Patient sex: M
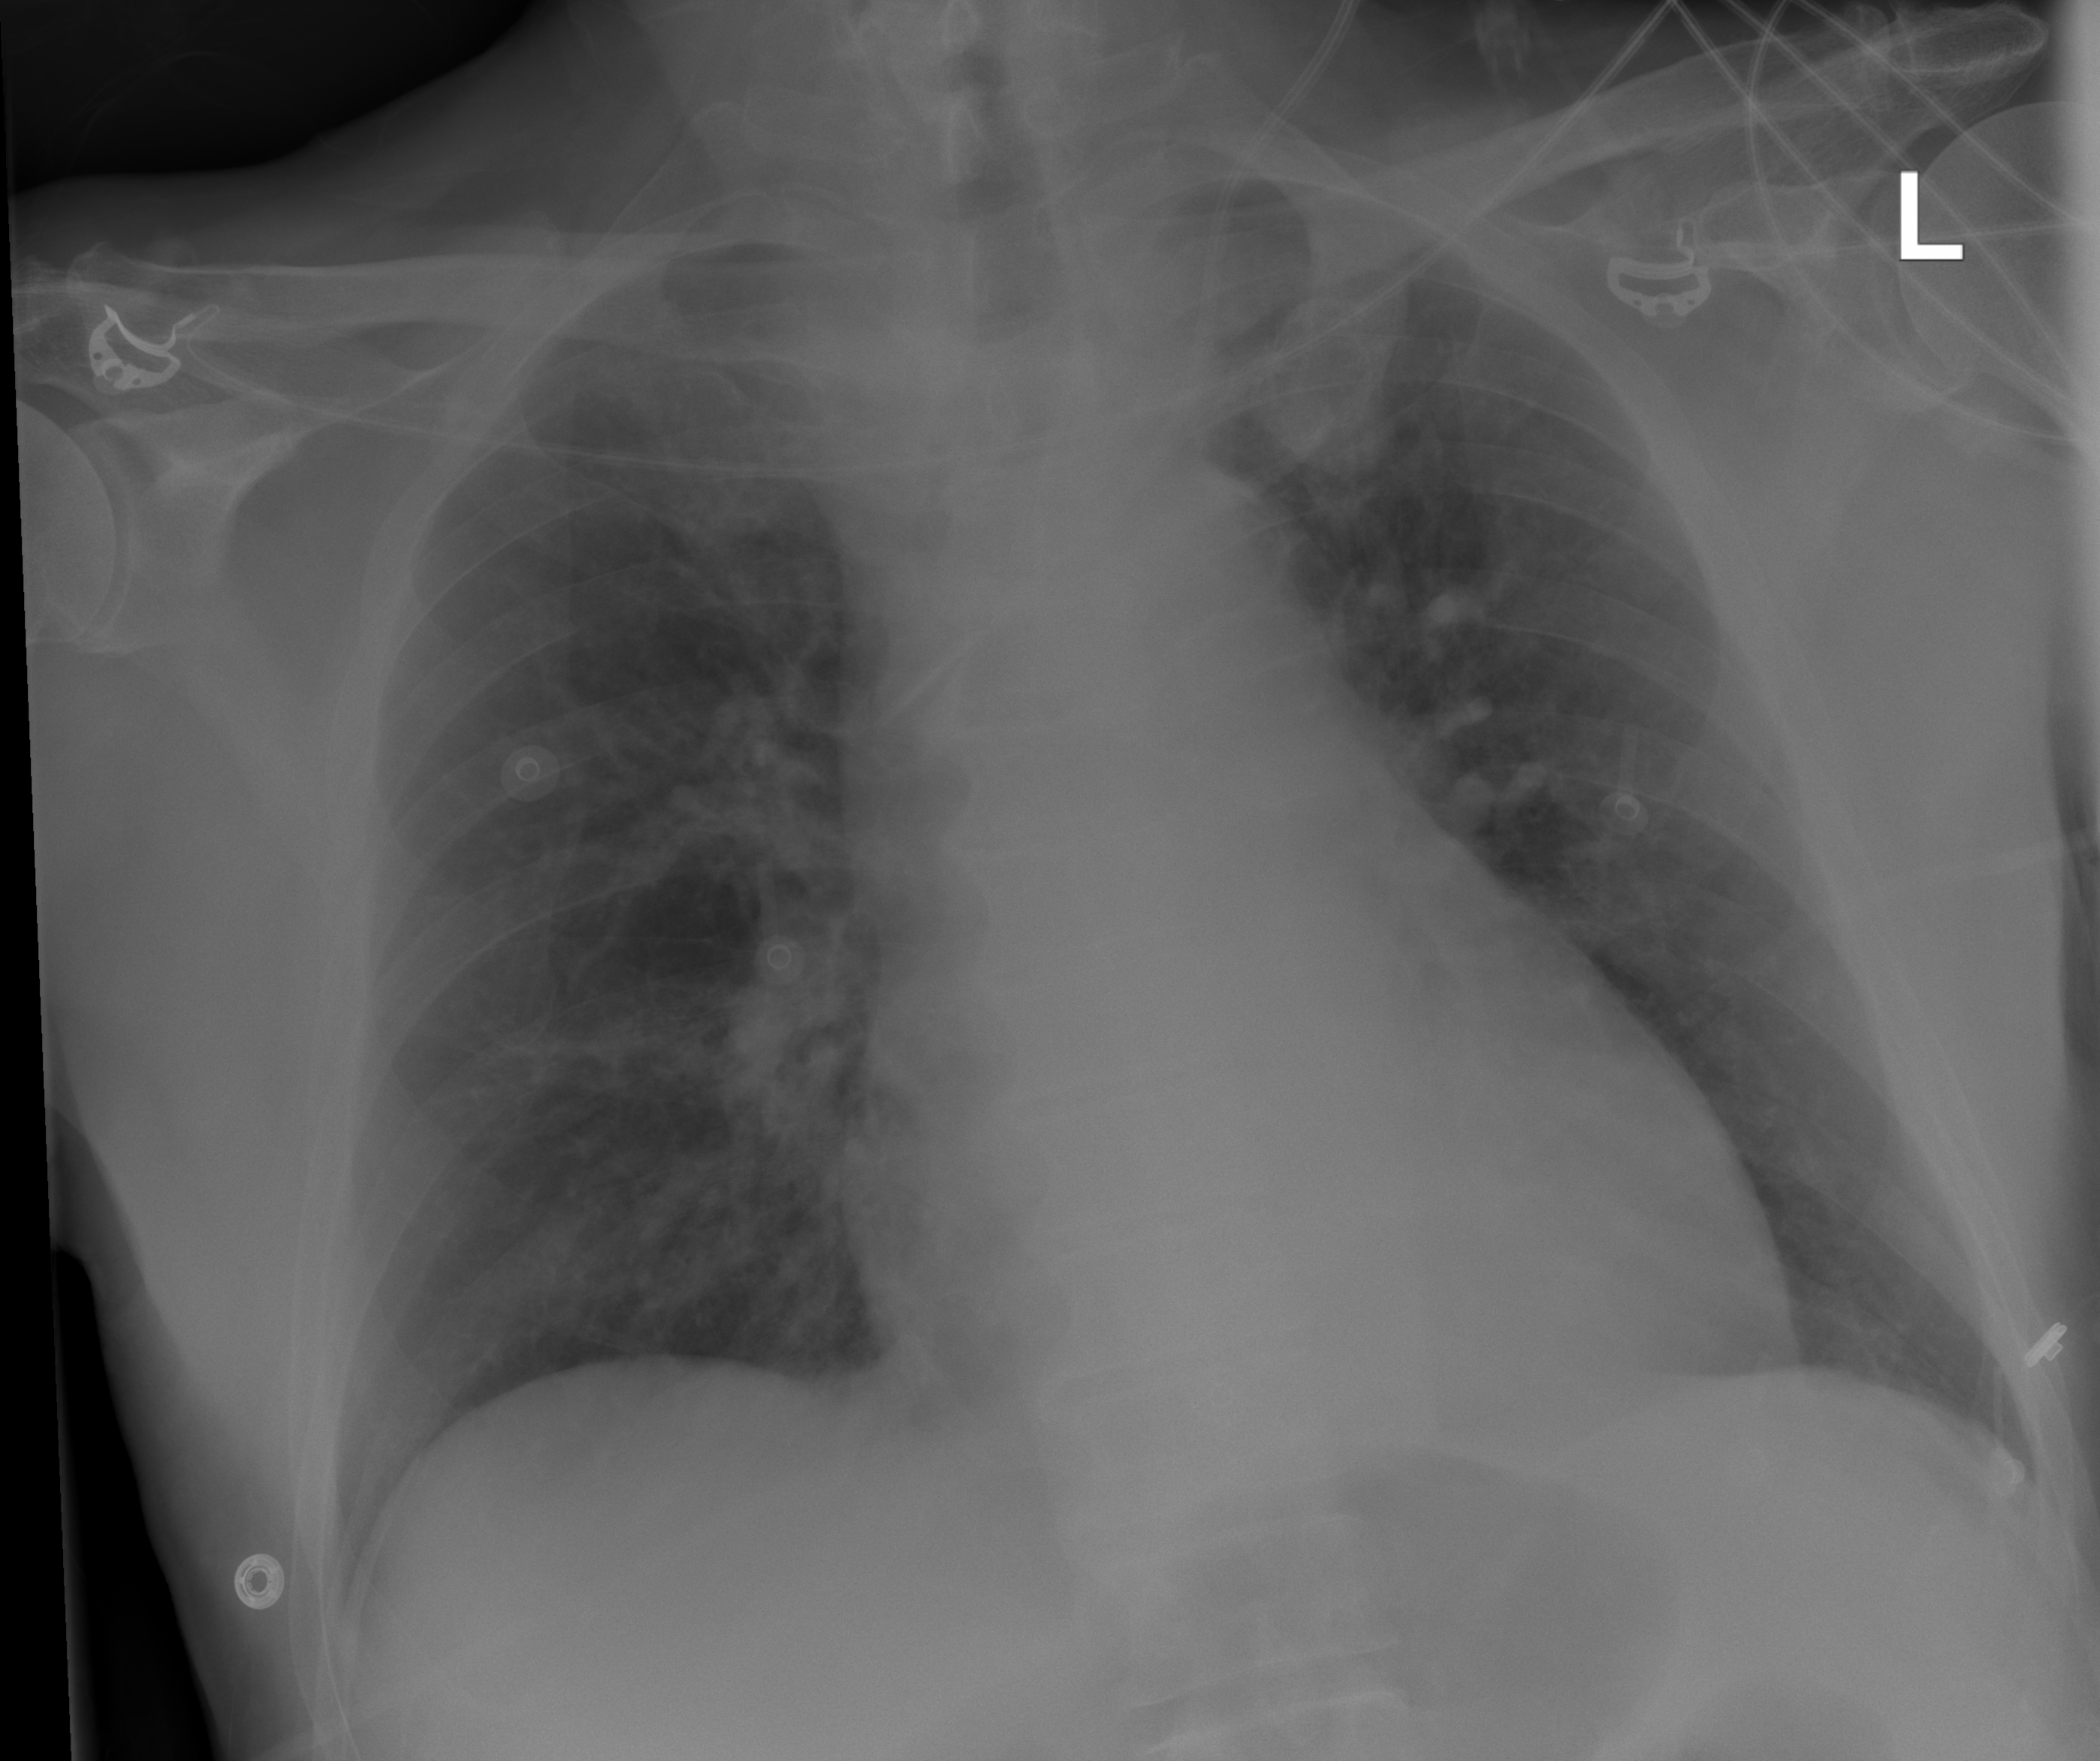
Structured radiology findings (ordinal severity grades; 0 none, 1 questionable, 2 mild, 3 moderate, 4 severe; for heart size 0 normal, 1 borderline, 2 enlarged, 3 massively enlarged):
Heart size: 0
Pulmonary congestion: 2
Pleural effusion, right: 0
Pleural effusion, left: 0
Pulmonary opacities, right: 2
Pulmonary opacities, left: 0
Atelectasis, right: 0
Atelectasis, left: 0